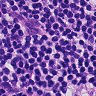
Metastatic tissue present: no